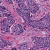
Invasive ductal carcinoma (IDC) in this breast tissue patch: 1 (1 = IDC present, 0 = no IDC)